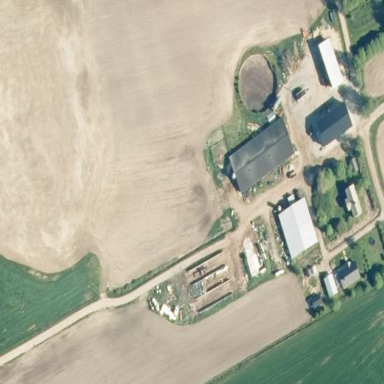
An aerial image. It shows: Farmyard area.